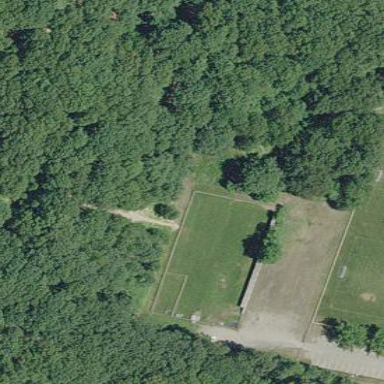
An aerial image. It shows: Dog park enclosed by fence.